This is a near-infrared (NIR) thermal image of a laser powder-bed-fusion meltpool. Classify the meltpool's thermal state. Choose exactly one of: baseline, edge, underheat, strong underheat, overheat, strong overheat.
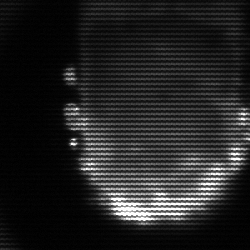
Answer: baseline